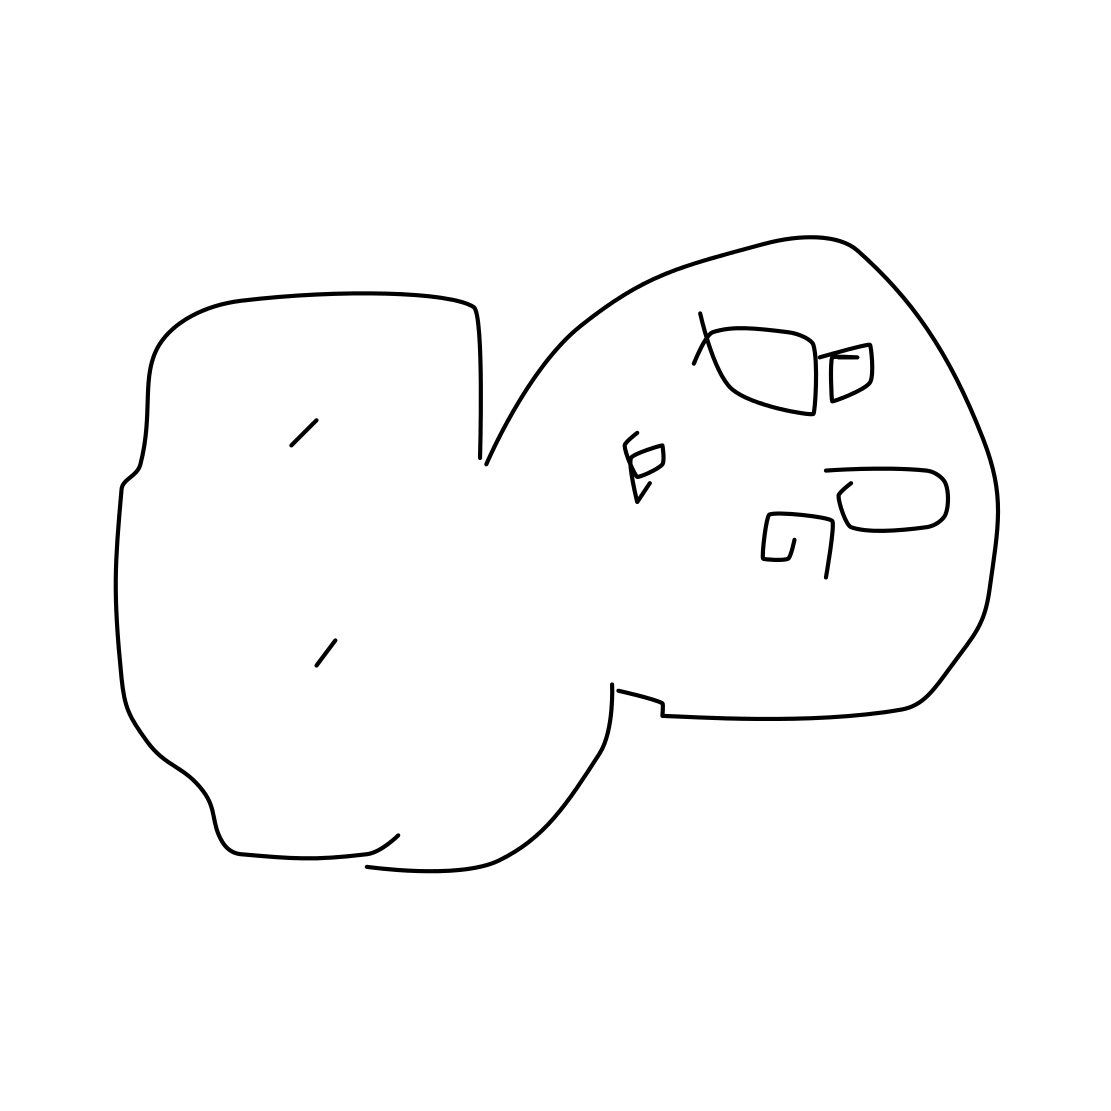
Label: frog